Group 1:
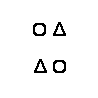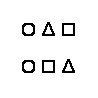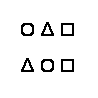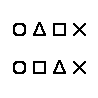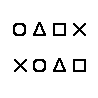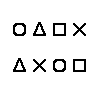
Group 2:
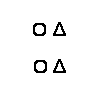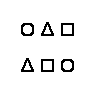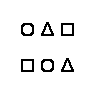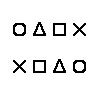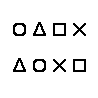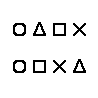
Rule separating the two groups: One row is rearranged to make the other by swapping an odd number of object pairs vs. one row is rearranged to make the other by swapping an even number of object pairs.
Concepts: even_odd, odd, permutation
Comments: The mathematical terms for these operations are even and odd permutations.
Author: Leo Crabbe